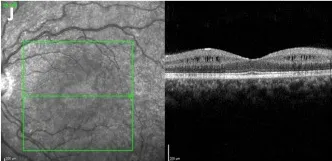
Bilateral optic neuropathy and retinopathy at presentation. (G-J), Macula OCT with ganglion cell segmentation demonstrating asymmetric ganglion cell layer thinning, and left eye intraretinal cystoid changes of the inner nuclear layer.
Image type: ophthalmic_imaging (oct)